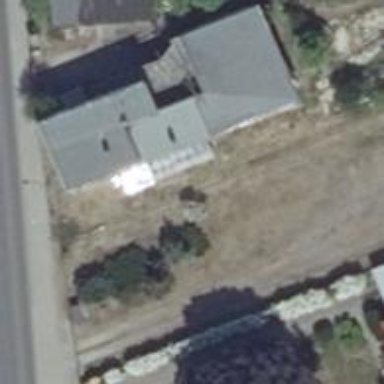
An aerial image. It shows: House with skillion roof shape.